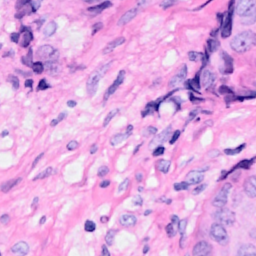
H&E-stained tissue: Breast